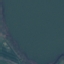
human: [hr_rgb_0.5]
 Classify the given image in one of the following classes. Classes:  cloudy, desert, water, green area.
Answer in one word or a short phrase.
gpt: water